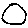
Label: circle